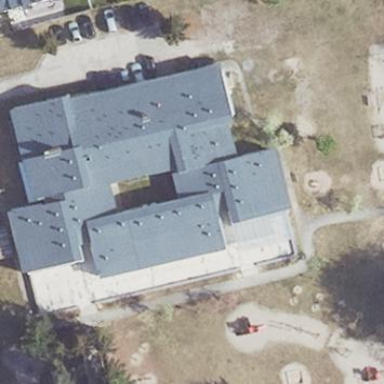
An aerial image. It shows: Kindergarten.